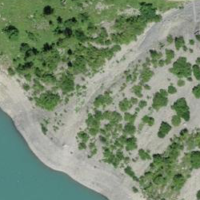
EUNIS habitat code: 32
Species observed at this site:
Epipactis atrorubens